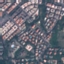
Label: Residential